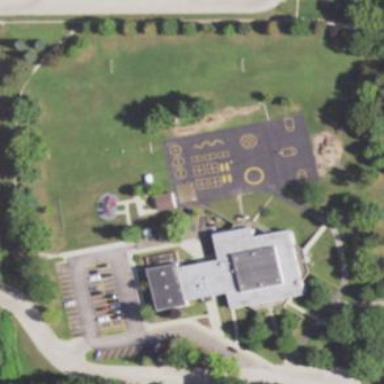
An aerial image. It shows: School.